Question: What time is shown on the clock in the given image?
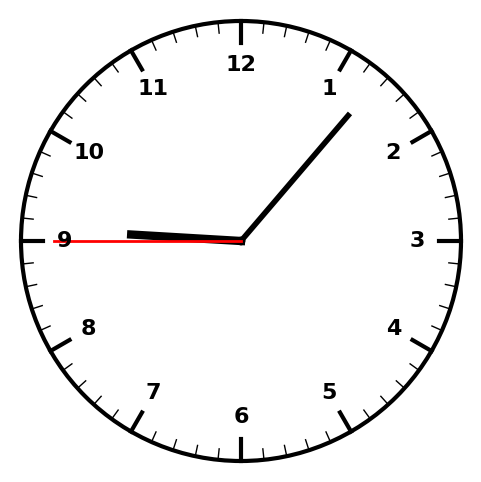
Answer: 09:06:45